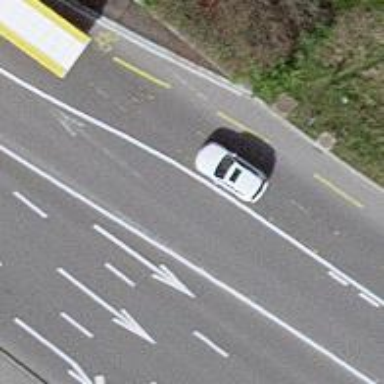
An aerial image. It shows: Secondary road.